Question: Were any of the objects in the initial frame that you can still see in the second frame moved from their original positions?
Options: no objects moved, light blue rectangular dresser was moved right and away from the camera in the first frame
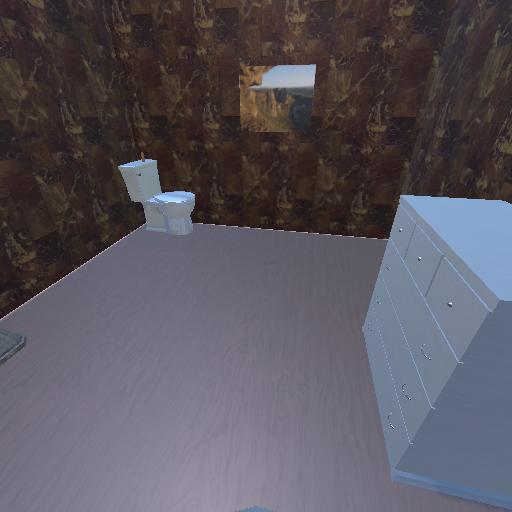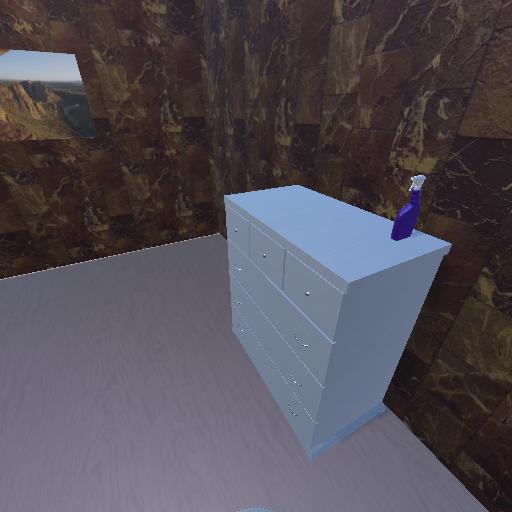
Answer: no objects moved